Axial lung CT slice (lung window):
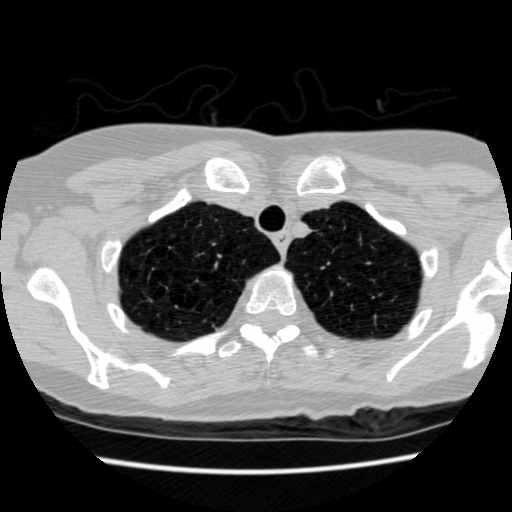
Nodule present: no